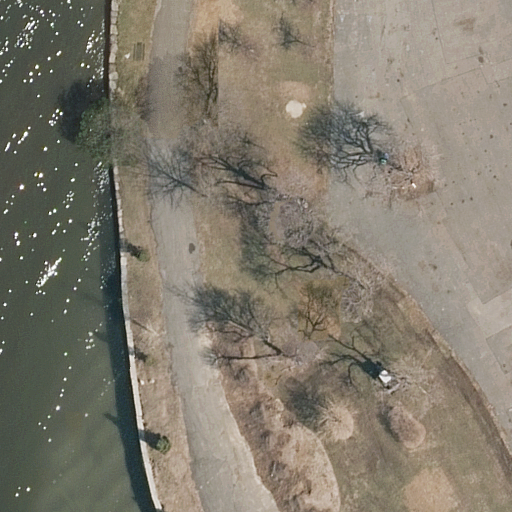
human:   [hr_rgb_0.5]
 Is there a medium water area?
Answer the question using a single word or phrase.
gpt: no

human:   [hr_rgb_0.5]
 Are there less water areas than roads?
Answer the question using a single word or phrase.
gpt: yes

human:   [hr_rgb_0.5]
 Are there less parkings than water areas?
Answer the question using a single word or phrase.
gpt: no

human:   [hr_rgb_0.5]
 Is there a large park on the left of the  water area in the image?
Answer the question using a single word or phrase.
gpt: no

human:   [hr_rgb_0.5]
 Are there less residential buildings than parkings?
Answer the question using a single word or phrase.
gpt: yes

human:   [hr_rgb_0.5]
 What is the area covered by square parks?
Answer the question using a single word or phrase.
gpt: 0m2

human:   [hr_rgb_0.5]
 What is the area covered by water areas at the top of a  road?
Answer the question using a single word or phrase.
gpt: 0m2

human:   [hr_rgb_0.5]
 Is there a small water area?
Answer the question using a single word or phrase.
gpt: no

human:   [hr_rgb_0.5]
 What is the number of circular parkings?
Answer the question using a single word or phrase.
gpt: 0

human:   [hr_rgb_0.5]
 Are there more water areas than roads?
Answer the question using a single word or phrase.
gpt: no

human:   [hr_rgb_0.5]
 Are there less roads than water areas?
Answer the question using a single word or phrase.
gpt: no

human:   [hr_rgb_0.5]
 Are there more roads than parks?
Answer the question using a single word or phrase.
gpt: yes

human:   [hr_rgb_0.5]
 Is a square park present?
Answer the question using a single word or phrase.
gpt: no

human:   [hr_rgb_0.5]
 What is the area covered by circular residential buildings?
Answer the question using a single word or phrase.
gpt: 0m2

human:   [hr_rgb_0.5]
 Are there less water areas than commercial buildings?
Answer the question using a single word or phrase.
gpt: no

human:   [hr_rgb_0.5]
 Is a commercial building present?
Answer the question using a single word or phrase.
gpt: no

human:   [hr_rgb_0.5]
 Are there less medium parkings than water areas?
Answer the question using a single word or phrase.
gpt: yes

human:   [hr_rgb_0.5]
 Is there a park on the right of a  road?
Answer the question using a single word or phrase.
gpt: yes

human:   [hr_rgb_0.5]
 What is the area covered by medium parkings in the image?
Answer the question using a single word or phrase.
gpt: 0m2

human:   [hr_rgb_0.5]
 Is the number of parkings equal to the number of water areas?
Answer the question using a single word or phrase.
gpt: yes

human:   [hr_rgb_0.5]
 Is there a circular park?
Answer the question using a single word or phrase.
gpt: no

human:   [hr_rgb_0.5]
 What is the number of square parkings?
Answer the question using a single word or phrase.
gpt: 0

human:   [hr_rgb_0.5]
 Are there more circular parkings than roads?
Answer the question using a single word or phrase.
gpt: no

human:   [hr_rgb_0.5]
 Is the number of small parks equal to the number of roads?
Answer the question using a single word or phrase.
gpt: no

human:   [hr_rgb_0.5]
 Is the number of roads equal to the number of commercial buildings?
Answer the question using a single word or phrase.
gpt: no

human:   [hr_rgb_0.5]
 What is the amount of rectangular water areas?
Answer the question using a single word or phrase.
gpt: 0

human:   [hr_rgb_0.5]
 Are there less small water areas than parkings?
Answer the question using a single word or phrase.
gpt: yes

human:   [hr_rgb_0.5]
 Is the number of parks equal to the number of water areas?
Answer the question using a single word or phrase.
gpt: yes

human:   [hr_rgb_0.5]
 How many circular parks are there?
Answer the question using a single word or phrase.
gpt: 0

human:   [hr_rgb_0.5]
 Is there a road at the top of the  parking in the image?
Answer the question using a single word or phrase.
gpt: no

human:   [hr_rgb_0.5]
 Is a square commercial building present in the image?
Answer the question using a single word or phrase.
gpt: no

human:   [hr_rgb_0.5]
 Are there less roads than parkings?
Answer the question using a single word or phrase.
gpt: no

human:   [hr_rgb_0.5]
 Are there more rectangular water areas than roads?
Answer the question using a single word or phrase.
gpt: no

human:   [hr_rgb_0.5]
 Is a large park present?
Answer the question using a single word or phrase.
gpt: yes

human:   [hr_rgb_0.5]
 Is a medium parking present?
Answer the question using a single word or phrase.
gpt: no

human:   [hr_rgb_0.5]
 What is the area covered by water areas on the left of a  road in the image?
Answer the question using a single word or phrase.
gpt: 2487m2